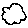
Label: cloud